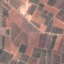
Land use / land cover class: PermanentCrop